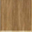
Piece: xx